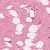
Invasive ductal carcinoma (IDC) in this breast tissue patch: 0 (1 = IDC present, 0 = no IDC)